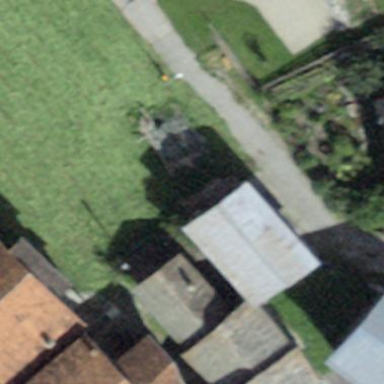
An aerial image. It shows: Shed building.